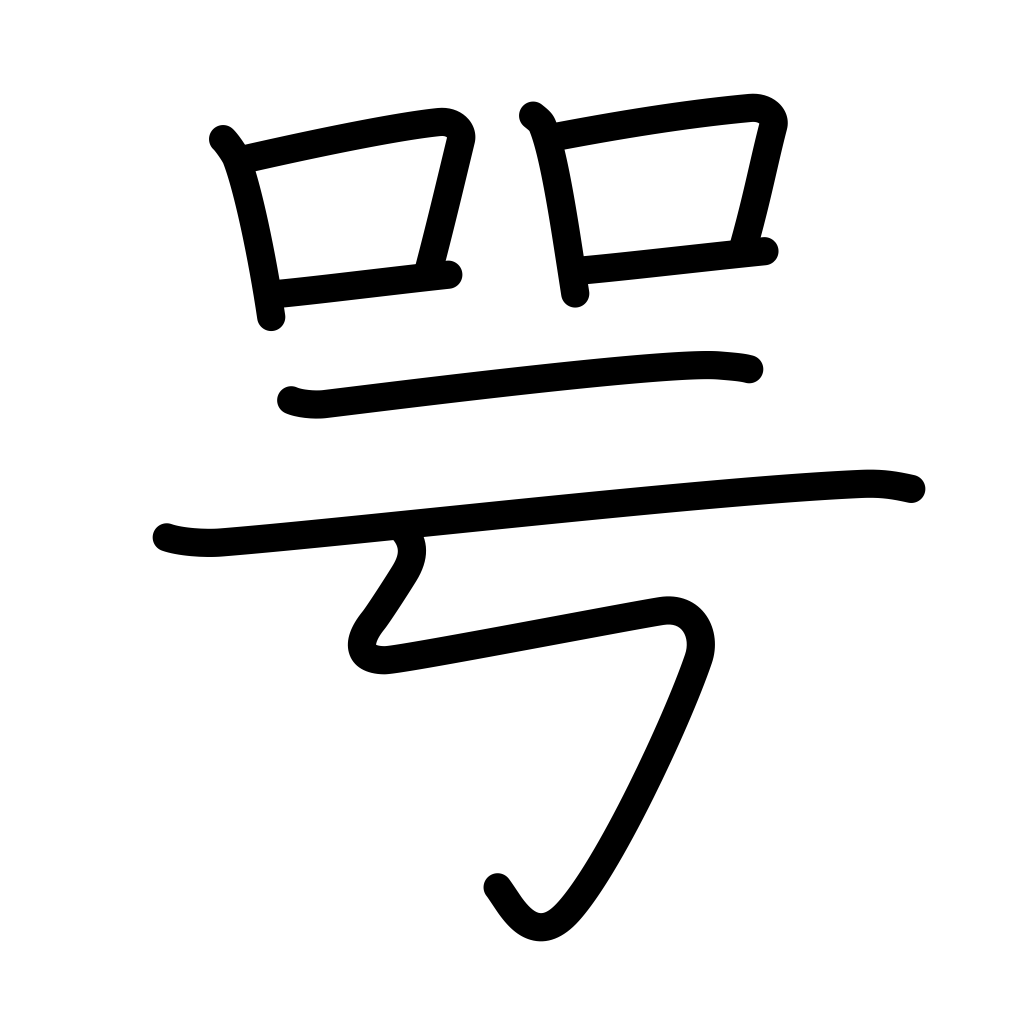
Meaning: outspokenly